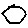
Label: hexagon